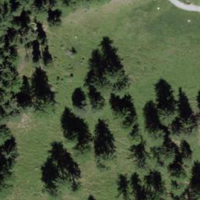
EUNIS habitat code: 43
Species observed at this site:
Plantago media